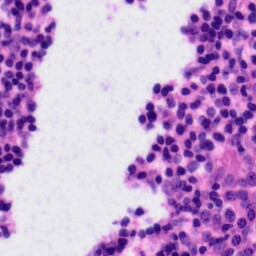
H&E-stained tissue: Tonsil